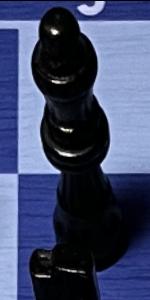
Label: Queen_Black